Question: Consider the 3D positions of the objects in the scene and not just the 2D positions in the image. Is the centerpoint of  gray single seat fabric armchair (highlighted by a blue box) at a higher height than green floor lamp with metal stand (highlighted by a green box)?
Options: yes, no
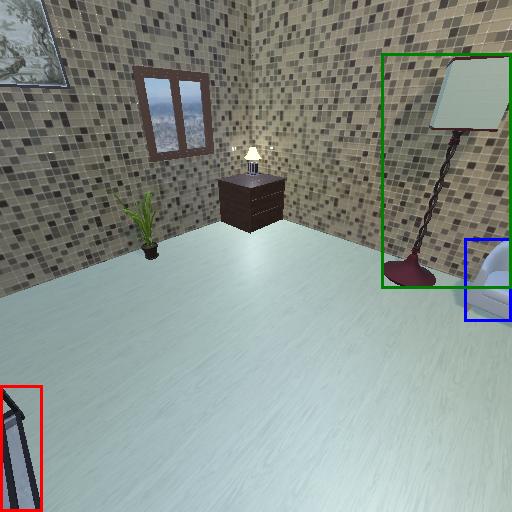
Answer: yes